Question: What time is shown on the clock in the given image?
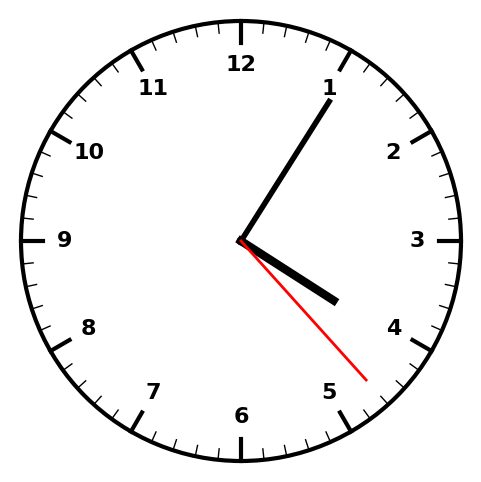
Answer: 04:05:23